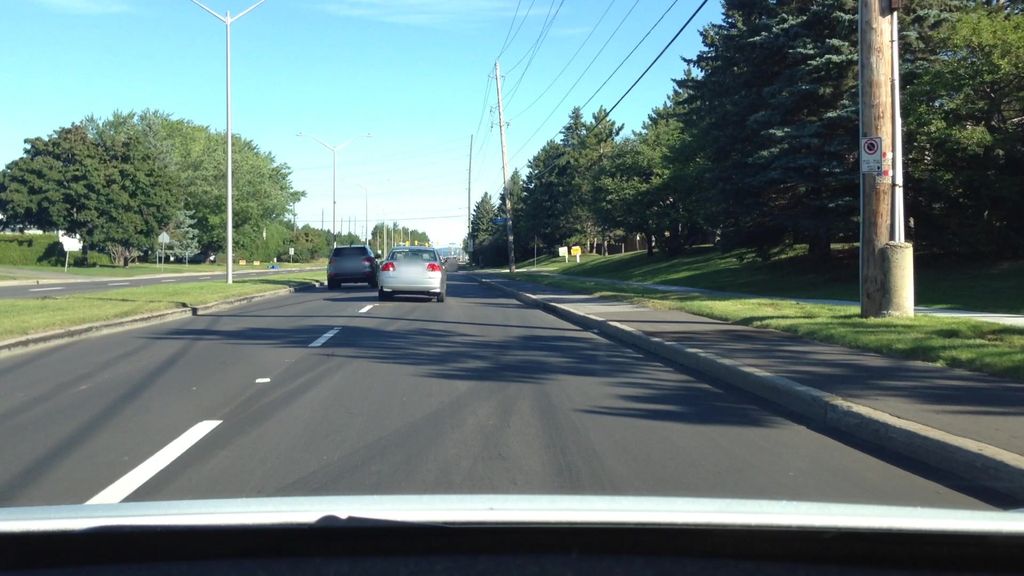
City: ottawa-gatineau